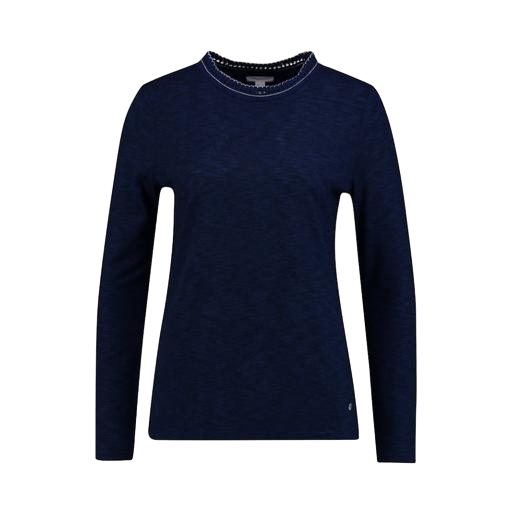
blue iconic women's long-sleeved t-shirt, blue still long-sleeved top, blue long-sleeve crew-neck top, white background